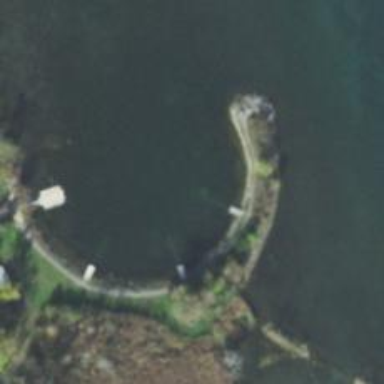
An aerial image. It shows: Man-made pier.